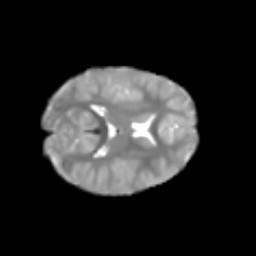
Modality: T2w
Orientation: axial
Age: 6
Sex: female
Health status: healthy